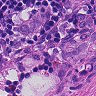
Metastatic tissue present: yes